Field crop: maize
Growth stage: 2
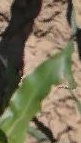
Species: maize